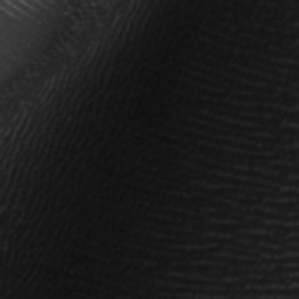
Label: frost